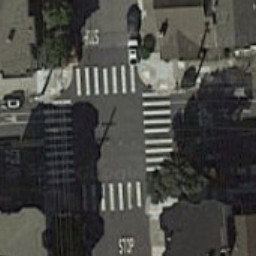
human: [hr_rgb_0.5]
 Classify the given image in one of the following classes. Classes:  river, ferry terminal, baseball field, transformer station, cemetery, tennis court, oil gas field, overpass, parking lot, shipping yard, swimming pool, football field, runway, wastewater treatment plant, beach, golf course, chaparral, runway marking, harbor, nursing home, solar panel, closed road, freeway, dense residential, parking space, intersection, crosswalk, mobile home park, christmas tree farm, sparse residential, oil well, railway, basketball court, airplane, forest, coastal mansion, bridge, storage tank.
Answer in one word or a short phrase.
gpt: crosswalk